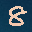
Label: 8